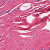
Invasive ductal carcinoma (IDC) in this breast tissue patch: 0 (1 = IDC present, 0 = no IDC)